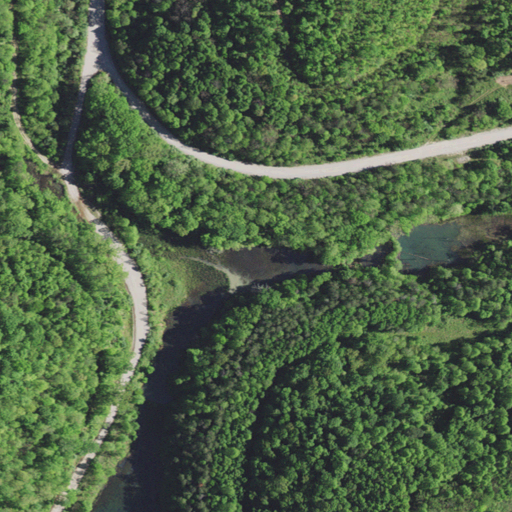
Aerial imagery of valley in Kentucky named Saylor Hollow containing deciduous forest, open development, low intensity development, mixed forest, barren land, grassland, medium intensity development, and open water